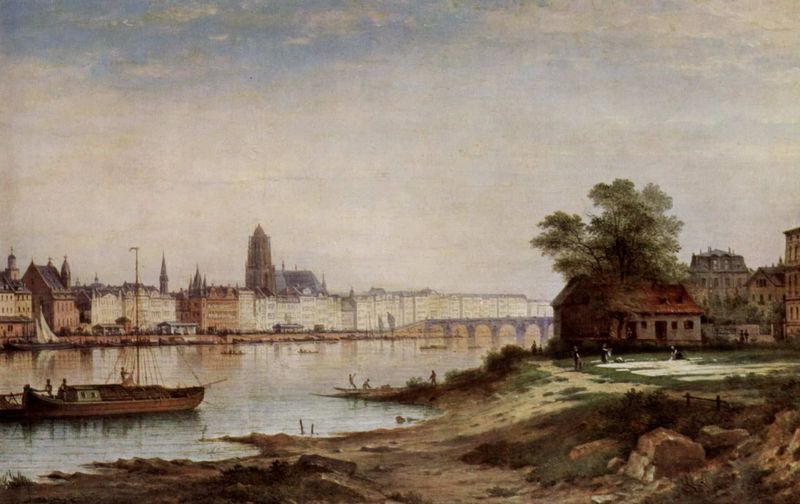
Titel: Frankfurt am Main, Mainansicht von Sachsenhausen aus
Künstler: Carl Morgenstern
Standort: Frankfurt (am Main)
Institution: Historisches Museum
Schlagwörter: baum, blau, gemälde, himmel, meer, wasser, weiß, wolken, baden, badende, bäume, fluss, frauen, grün, impressionismus, kirchturm, landschaft, menschen, ocker, sand, see, stadt, ufer, wäsche, braun, bunt, frankreich, grau, hell, holz, licht, schwarz, gebäude, gras, haus, rot, wiese, wolke, zaun, beige, mensch, stein, steine, erde, feld, gräser, häuser, sonnenaufgang, brücke, gewässer, kirche, sonne, wiesen, boden, tücher, personen, schön, arbeit, boot, boote, kahn, turm, farbig, klar, küste, ruhig, schiff, segel, segelboot, strand, ruhe, ansicht, fassade, fassaden, fischer, mast, farben, dächer, giebel, sonnenuntergang, tag, bank, hafen, constable, segelboote, kirchen, stadtansicht, bögen, türme, dom, stadtlandschaft, canaletto, brückenbogen, häuserzeile, pastel, brückenpfeiler, barke, frankfurt, stadtansich, main, stiene, belgien, hausboot, paste, bleiche, segeblboot, mainufer, sachsenhausen, impressiosnismus